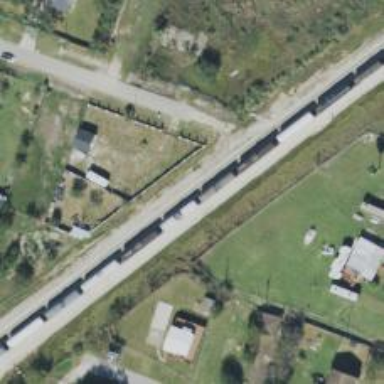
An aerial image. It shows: Railway siding for service.